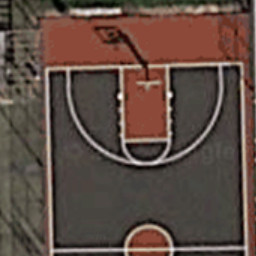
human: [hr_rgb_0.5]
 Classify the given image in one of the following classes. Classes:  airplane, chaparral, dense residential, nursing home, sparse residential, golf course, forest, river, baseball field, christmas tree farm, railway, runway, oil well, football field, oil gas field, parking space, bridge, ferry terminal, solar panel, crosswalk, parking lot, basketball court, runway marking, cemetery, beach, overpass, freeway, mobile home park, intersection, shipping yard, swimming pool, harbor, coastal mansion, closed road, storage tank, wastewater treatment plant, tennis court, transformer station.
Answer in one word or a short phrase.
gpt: basketball court